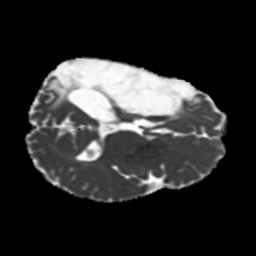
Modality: MD
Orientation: axial
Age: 40
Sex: male
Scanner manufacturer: siemens
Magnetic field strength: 3 T
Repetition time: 5.25 s
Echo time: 0.08 s